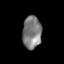
Tissue: skin
Cell type: Epithelial cells
Senescence score: 0.2425
Nuclear area (px): 605
Mean DAPI intensity: 125.547